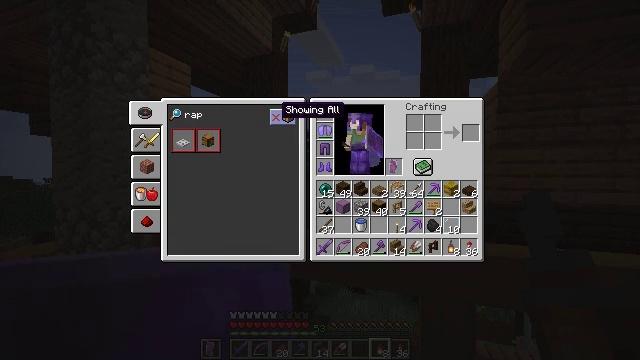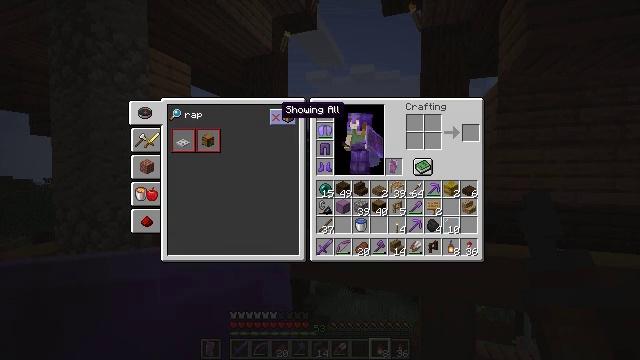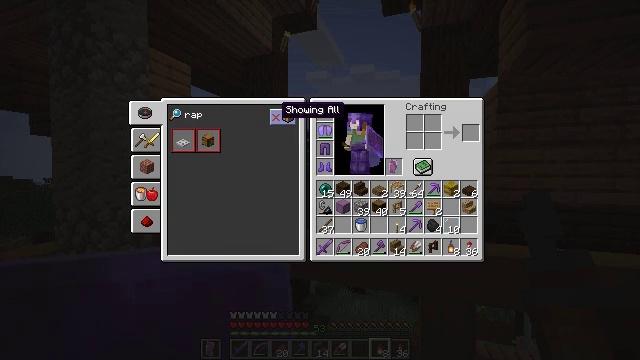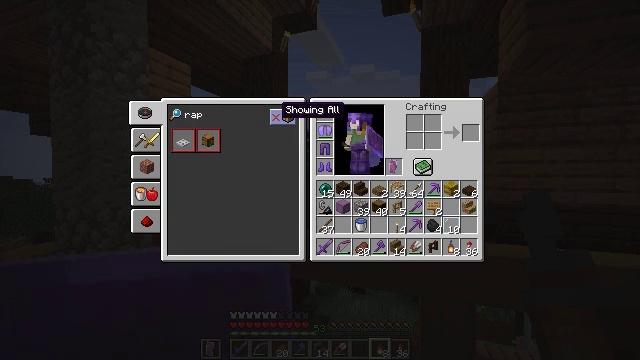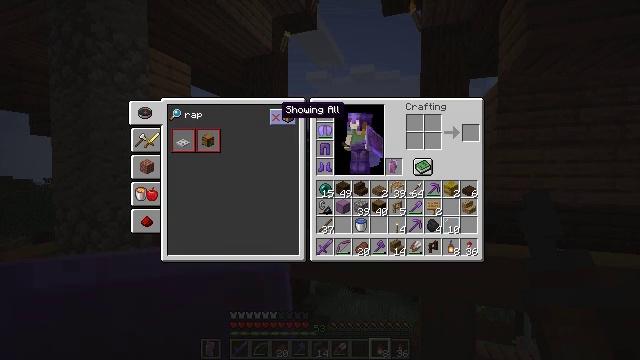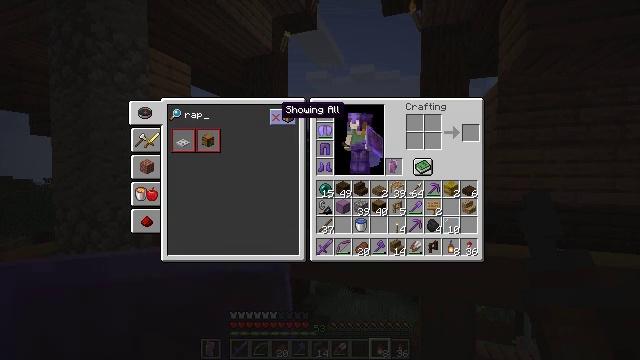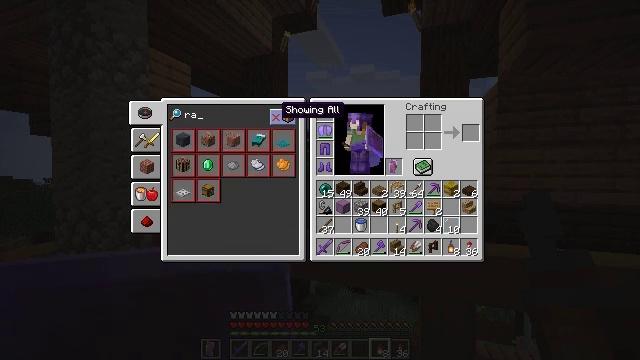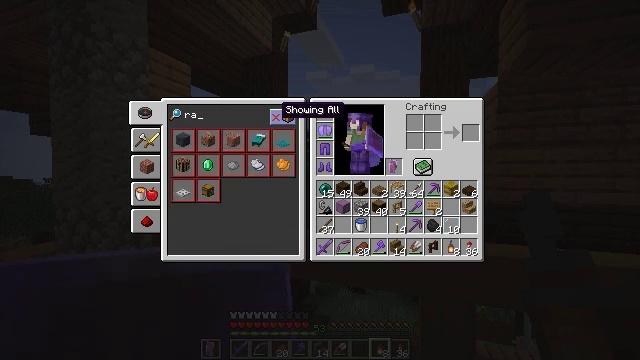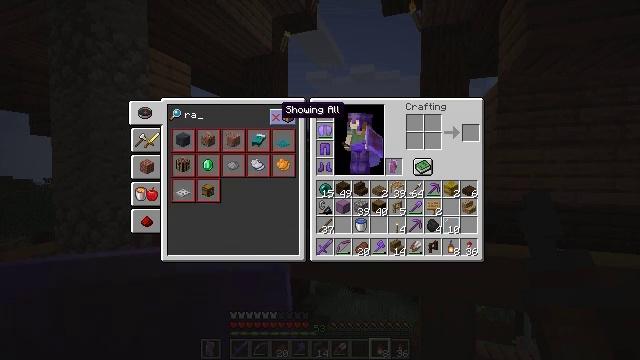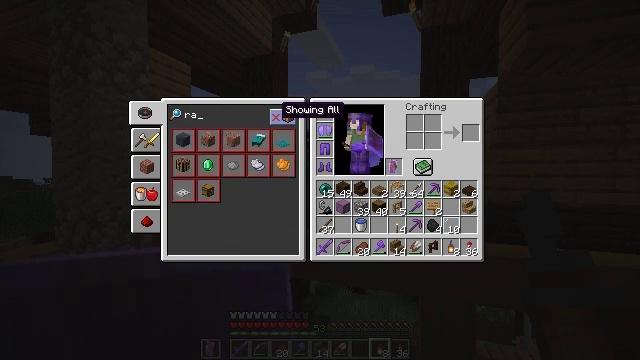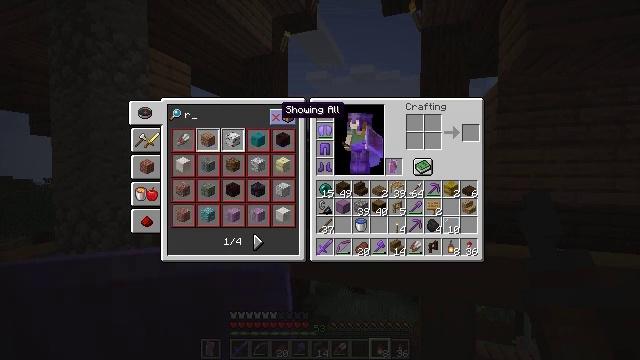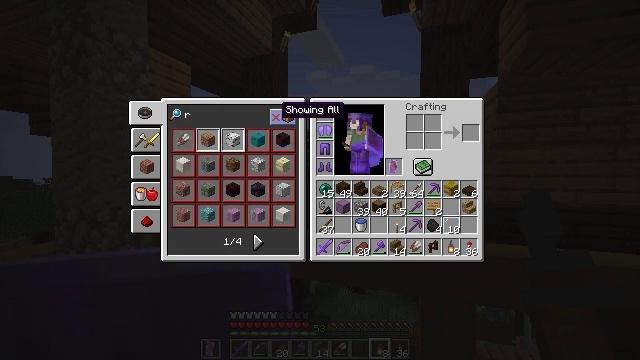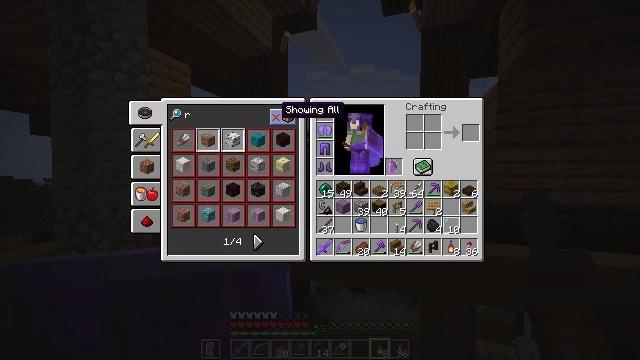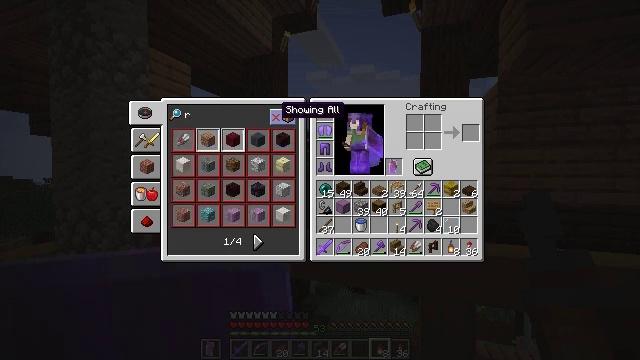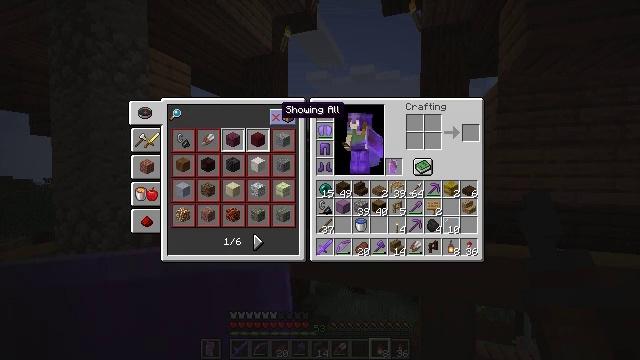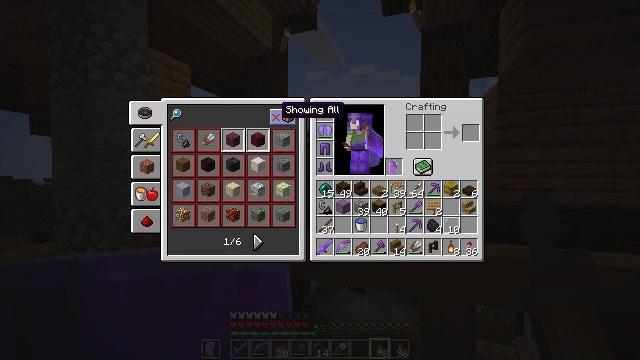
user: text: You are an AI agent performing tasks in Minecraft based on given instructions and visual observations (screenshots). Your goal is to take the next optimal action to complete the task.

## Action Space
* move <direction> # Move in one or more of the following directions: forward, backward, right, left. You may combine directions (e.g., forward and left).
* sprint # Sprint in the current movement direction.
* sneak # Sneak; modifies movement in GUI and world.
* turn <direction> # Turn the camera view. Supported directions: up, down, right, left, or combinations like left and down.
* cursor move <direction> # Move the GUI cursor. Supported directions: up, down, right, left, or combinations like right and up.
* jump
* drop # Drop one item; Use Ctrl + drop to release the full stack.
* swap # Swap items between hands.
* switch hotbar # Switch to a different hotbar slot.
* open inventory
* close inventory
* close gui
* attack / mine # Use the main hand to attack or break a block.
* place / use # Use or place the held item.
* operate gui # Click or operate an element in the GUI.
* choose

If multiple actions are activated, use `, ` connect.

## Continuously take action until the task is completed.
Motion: motion action
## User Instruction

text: Collect vines by mining them.
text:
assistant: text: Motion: no_op
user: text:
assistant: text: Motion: no_op
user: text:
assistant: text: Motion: no_op
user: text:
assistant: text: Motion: no_op
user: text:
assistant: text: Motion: no_op
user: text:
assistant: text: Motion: no_op
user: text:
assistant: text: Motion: no_op
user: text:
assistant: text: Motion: no_op
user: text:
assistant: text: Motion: no_op
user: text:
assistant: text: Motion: no_op
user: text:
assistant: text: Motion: no_op
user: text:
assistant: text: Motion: no_op
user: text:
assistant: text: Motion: no_op
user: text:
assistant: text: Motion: no_op
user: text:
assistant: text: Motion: no_op
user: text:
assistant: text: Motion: no_op
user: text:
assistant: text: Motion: no_op
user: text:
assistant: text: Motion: no_op
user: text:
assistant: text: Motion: no_op
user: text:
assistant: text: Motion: no_op
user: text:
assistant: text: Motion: no_op
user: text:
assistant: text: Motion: no_op
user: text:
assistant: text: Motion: no_op
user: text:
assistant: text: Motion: no_op
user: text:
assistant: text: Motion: no_op
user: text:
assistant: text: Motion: no_op
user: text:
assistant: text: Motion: no_op
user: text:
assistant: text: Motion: no_op
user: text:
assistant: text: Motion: no_op
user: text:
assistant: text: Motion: no_op